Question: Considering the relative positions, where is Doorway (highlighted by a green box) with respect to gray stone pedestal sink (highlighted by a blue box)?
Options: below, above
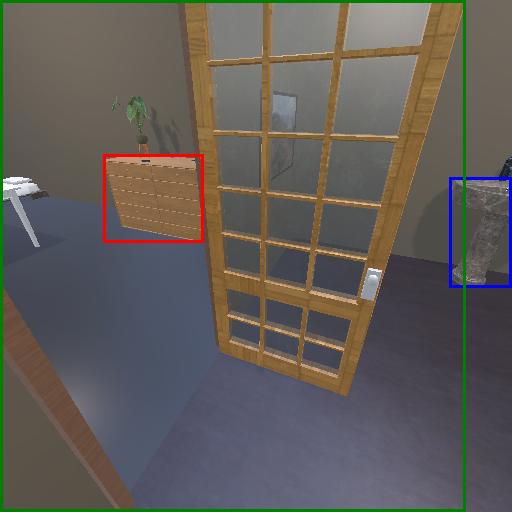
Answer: below